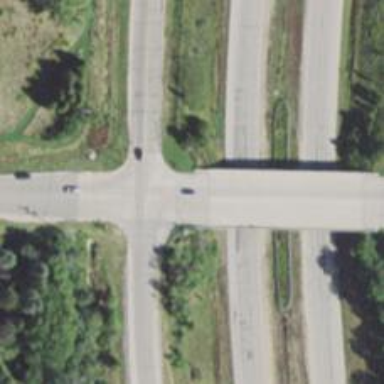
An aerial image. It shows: Tertiary road passing over bridge.